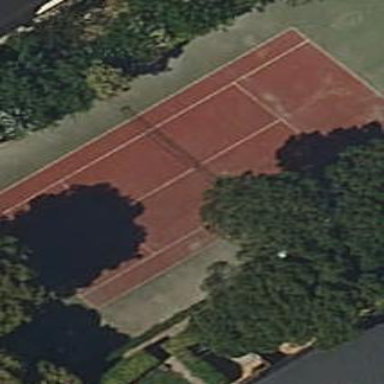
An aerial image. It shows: Tennis court in leisure pitch.